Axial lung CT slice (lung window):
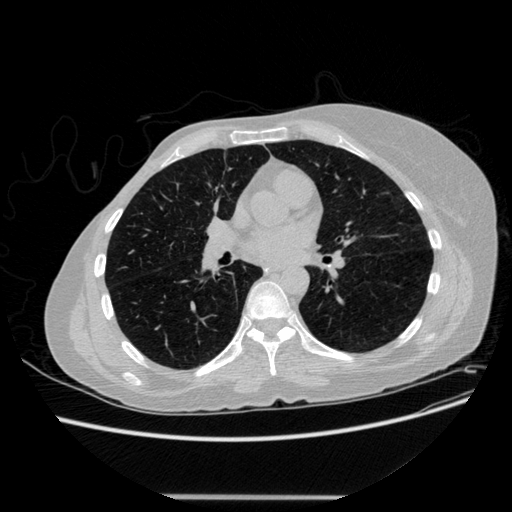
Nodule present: no